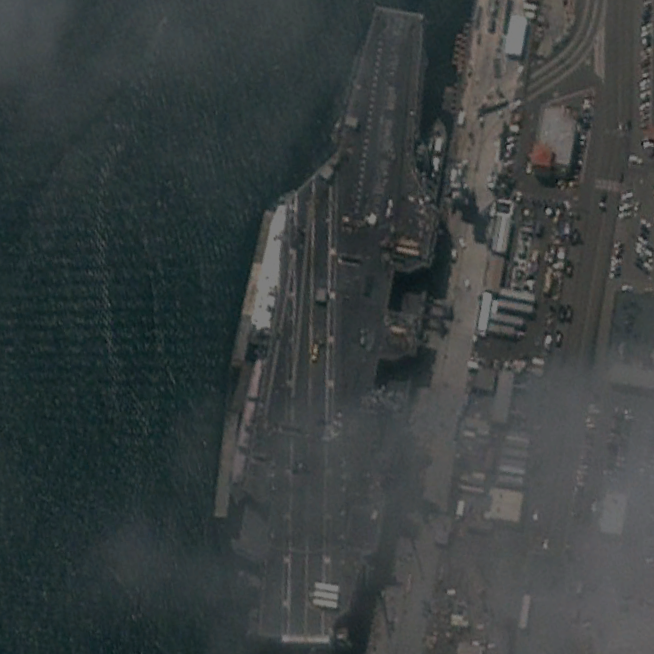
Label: aircraft_carrier